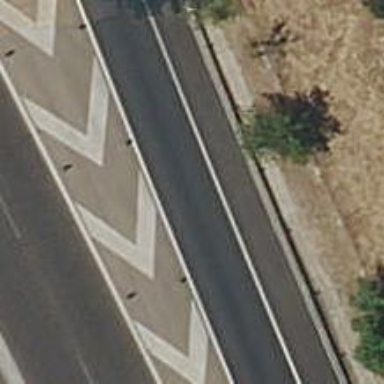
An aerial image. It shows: Guard rail.